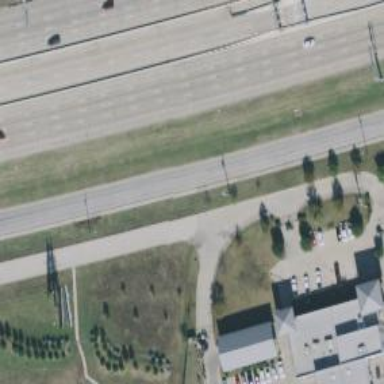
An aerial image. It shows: Secondary road with frontage road alongside.